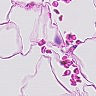
Metastatic tissue present: no